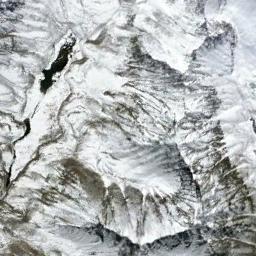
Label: snowberg